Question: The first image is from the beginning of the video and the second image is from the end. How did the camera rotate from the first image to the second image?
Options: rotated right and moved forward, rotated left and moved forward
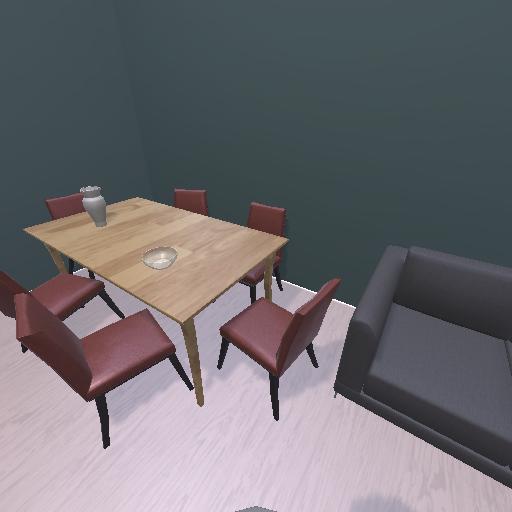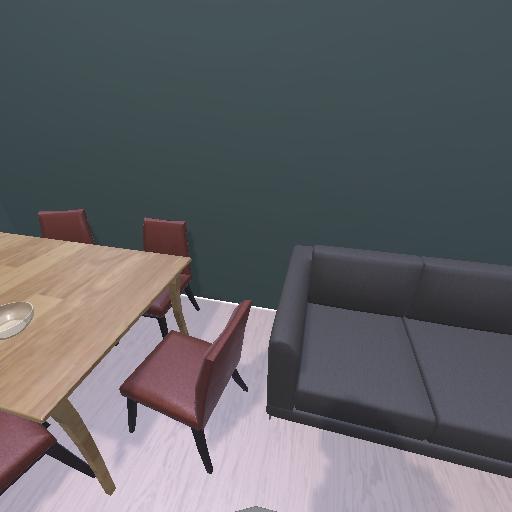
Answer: rotated right and moved forward